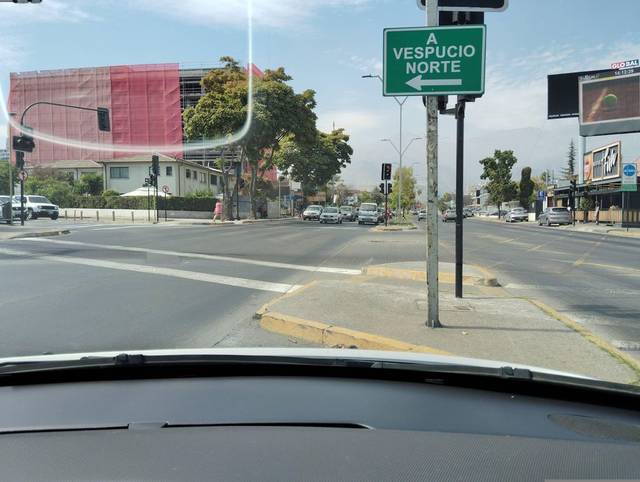
Region: Chile
Coordinates: -33.431, -70.579